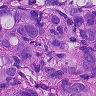
Metastatic tissue present: yes